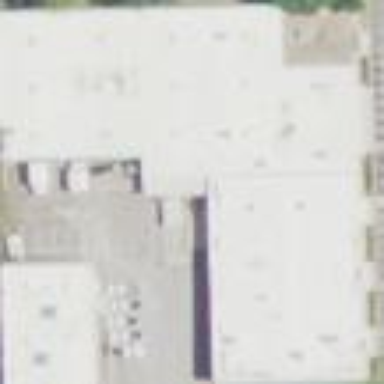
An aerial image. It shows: Commercial building.